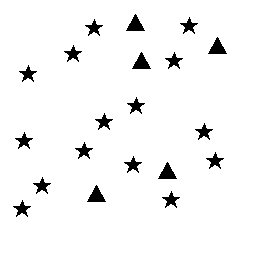
Squares: 0
Triangles: 5
Stars: 15
Total shapes: 20